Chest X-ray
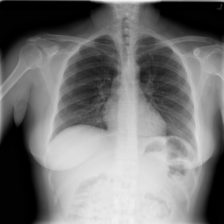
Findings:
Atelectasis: negative
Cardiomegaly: negative
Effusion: negative
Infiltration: negative
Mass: negative
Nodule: negative
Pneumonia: negative
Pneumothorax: negative
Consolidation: negative
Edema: negative
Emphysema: negative
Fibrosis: negative
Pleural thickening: negative
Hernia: negative